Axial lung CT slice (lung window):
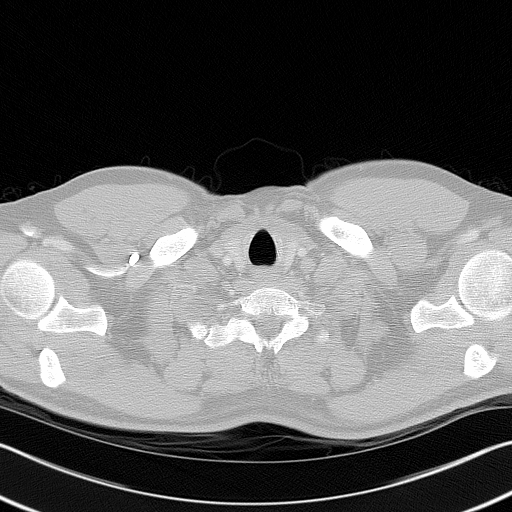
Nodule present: no